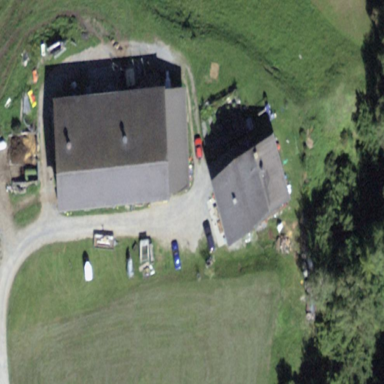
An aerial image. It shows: Farmyard area.